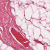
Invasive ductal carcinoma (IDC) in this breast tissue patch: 0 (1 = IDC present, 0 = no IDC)